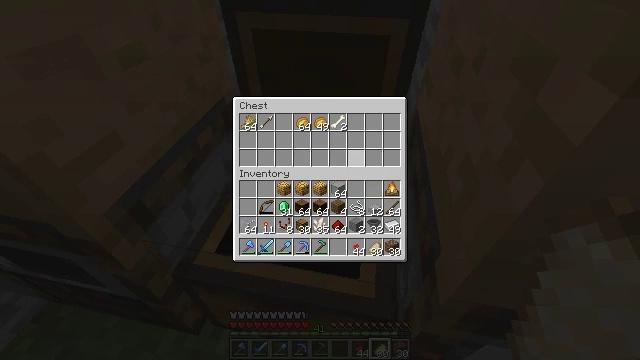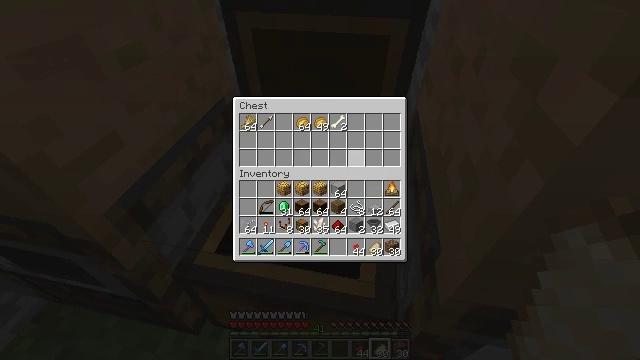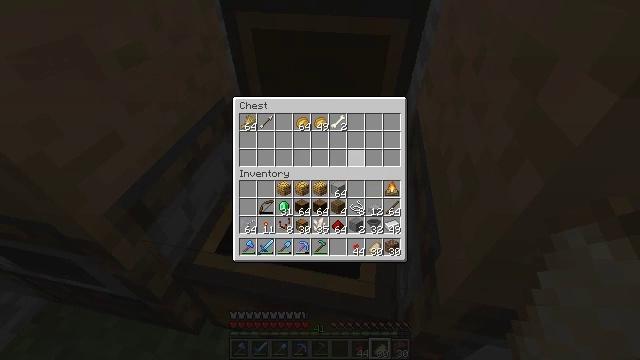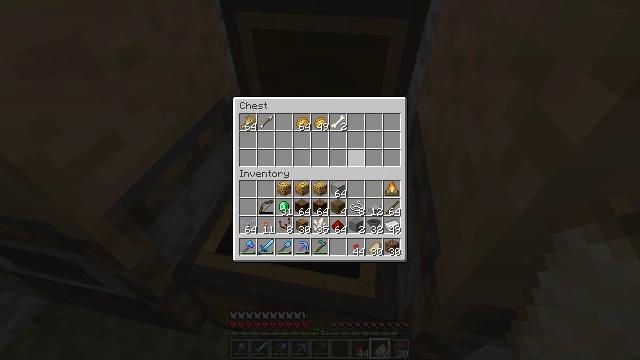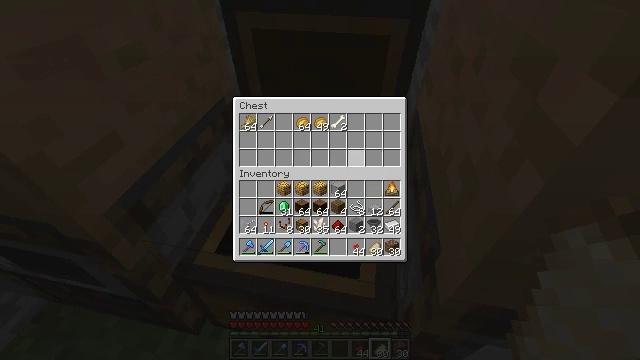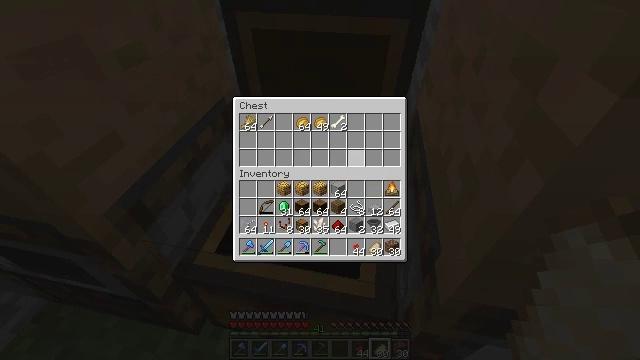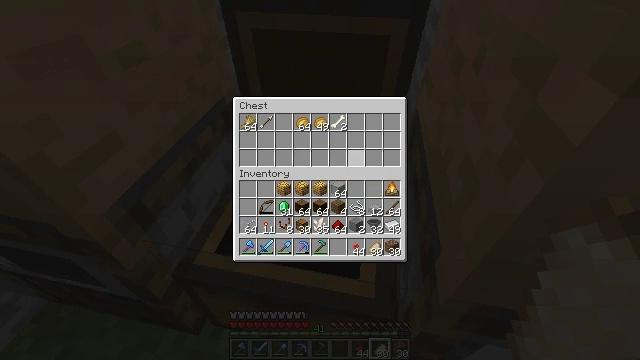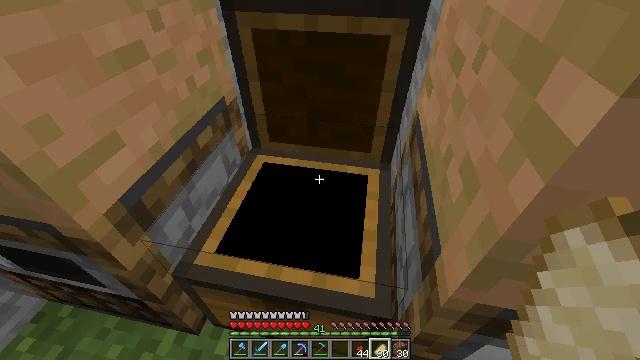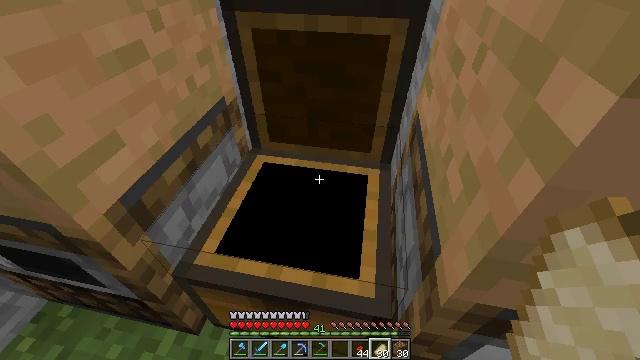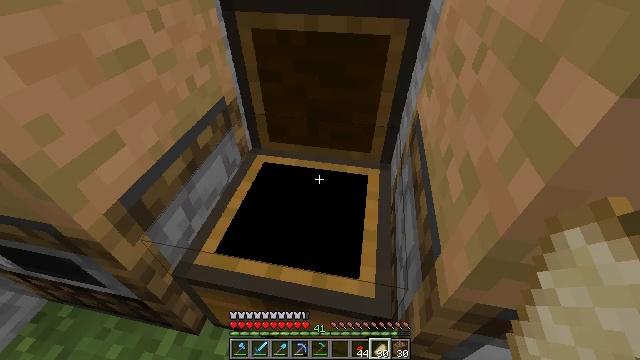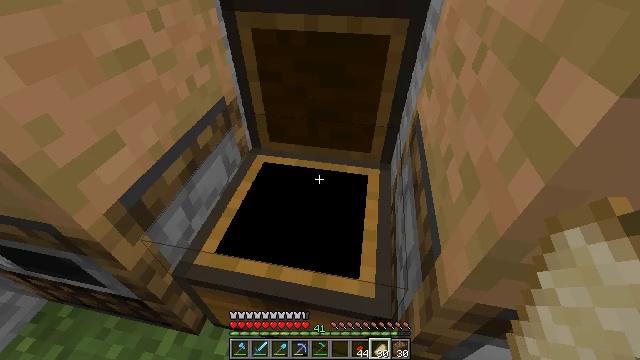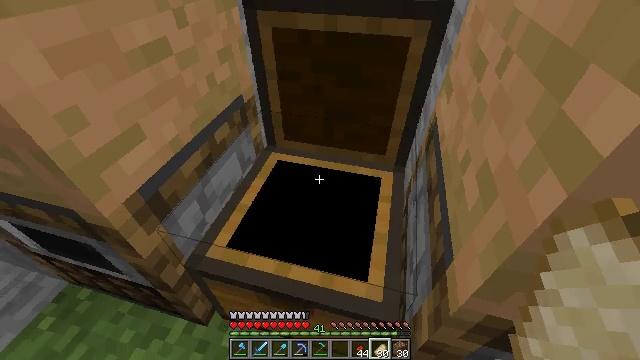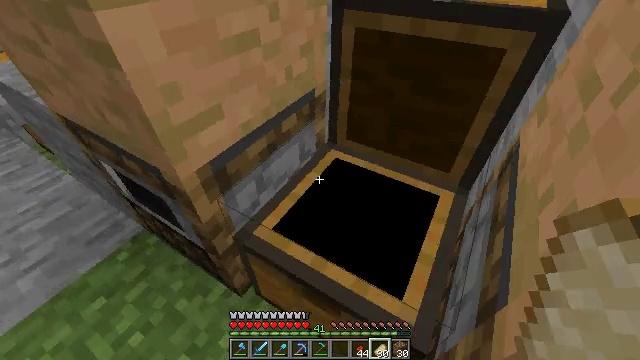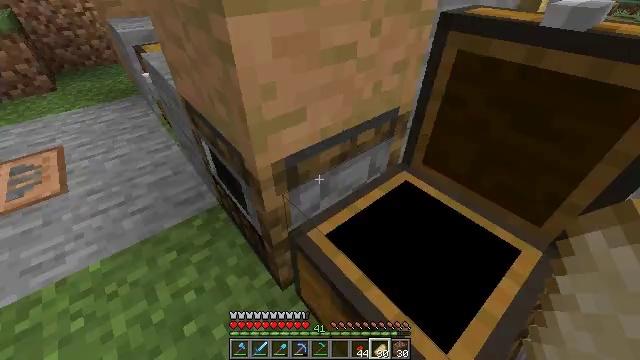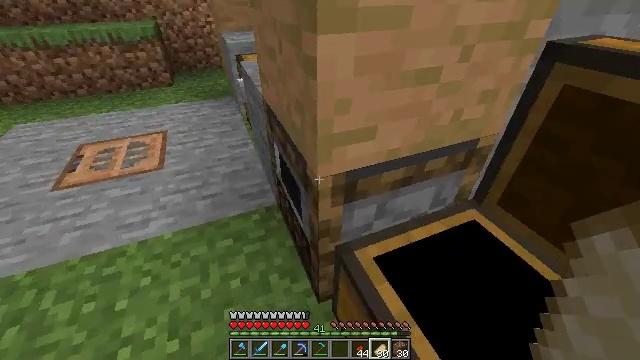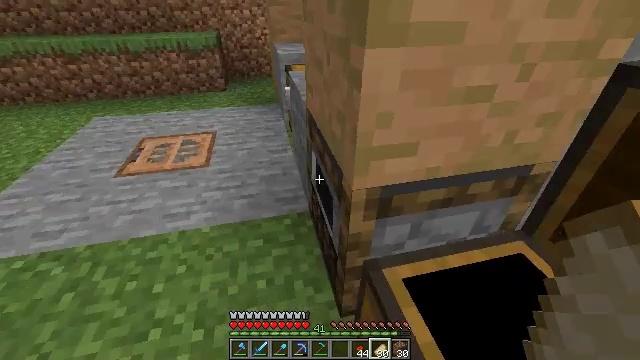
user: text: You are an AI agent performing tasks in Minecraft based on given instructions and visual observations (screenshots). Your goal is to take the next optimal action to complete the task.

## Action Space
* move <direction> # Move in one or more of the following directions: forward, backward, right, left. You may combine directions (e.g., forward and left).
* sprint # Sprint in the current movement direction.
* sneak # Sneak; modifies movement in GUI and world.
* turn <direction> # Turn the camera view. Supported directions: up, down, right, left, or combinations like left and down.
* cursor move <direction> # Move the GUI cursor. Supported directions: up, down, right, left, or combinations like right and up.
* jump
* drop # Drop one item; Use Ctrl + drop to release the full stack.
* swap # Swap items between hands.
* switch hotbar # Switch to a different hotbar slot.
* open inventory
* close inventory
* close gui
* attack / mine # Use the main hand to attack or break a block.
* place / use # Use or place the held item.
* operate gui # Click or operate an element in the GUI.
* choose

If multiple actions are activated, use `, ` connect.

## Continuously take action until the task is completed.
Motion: motion action
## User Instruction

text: Use dried kelp to make a dried kelp block.
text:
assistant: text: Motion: no_op
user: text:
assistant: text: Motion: no_op
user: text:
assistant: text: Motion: no_op
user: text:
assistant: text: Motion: no_op
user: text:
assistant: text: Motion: no_op
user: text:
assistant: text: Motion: no_op
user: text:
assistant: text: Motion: no_op
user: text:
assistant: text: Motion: close gui
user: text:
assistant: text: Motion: no_op
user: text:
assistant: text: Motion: no_op
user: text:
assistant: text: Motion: turn left
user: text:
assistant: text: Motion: turn left
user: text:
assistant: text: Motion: turn left and up
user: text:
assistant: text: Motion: turn left and up
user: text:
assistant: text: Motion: turn left and up
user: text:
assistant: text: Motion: turn left and up
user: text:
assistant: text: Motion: turn left and up
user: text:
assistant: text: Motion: turn left and up
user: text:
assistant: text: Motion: turn left and up
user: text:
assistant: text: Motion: move forward, turn left and up
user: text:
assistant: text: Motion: move forward, turn left and up
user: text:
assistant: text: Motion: move forward
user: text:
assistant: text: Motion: move forward
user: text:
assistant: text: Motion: move forward
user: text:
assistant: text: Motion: move forward
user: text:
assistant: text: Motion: move forward, sprint
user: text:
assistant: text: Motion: move forward, sprint
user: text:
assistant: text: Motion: move forward, sprint, turn left
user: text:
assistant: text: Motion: move forward, sprint, turn left and up
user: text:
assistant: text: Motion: move forward, turn left and up